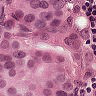
Metastatic tissue present: yes